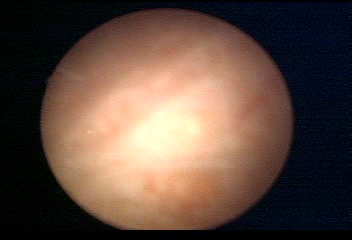
Modality: WLC
Class: Normal mucosa
Bladder cancer association: No